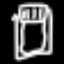
Label: bed